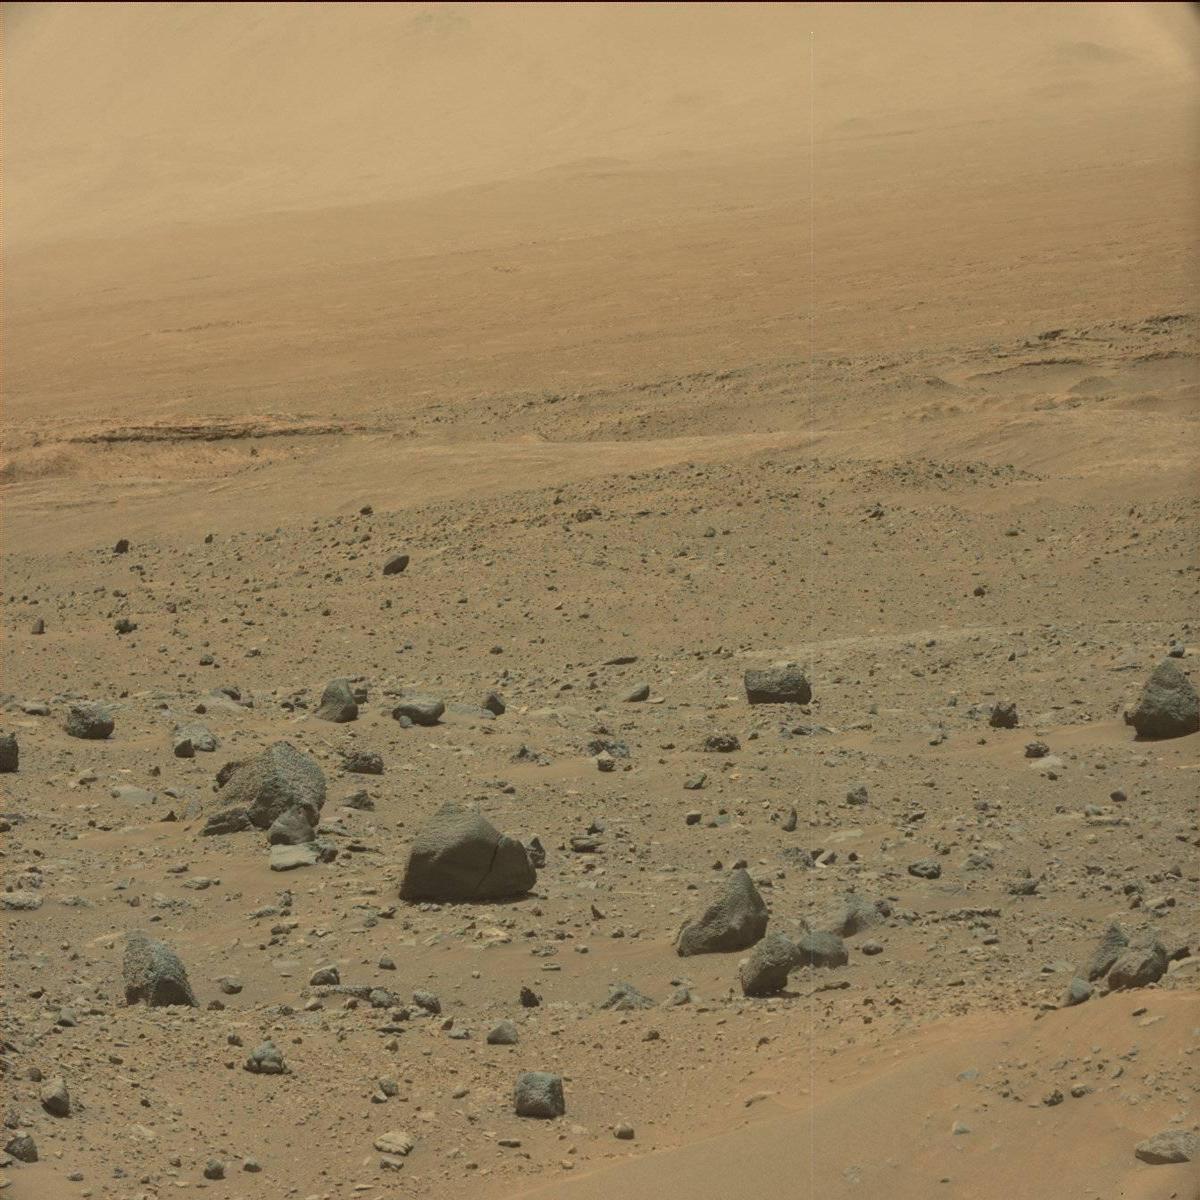
Terrain classes present: Bedrock, Ridge, Rock, Sand / Soil